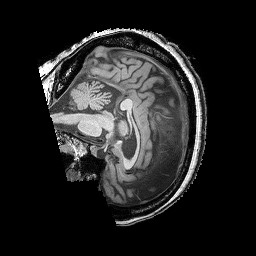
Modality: T1w
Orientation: sagittal
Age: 56
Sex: female
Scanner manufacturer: siemens
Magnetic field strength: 3 T
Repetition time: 2.25 s
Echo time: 0.00411 s